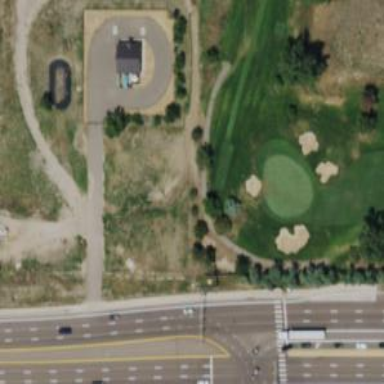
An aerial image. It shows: Path for golf carts.